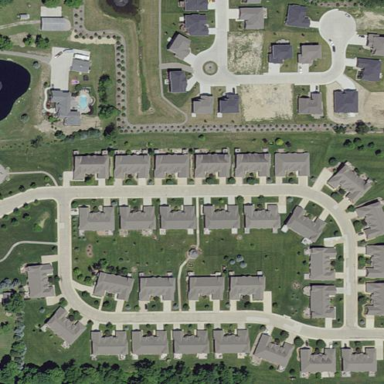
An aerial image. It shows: Residential area consisting of condominiums.